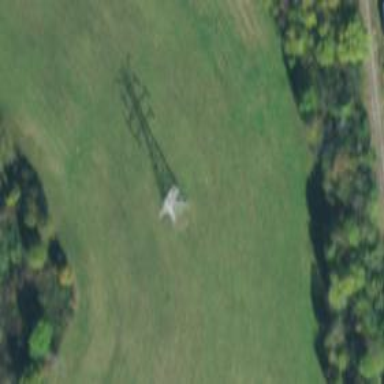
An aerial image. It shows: Lattice structure tower used for power transmission.